Aerial crown-view tile of a tropical tree (Barro Colorado Island, Panama), acquired 20240716:
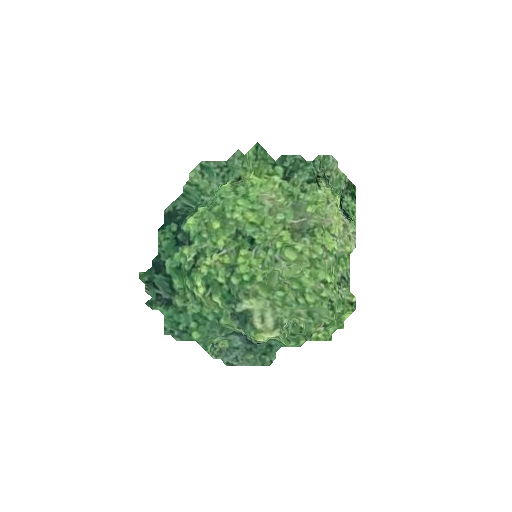
Species: Anacardium excelsum
GBIF accepted scientific name: Anacardium excelsum
Crown area: 55.601 m²